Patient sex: M
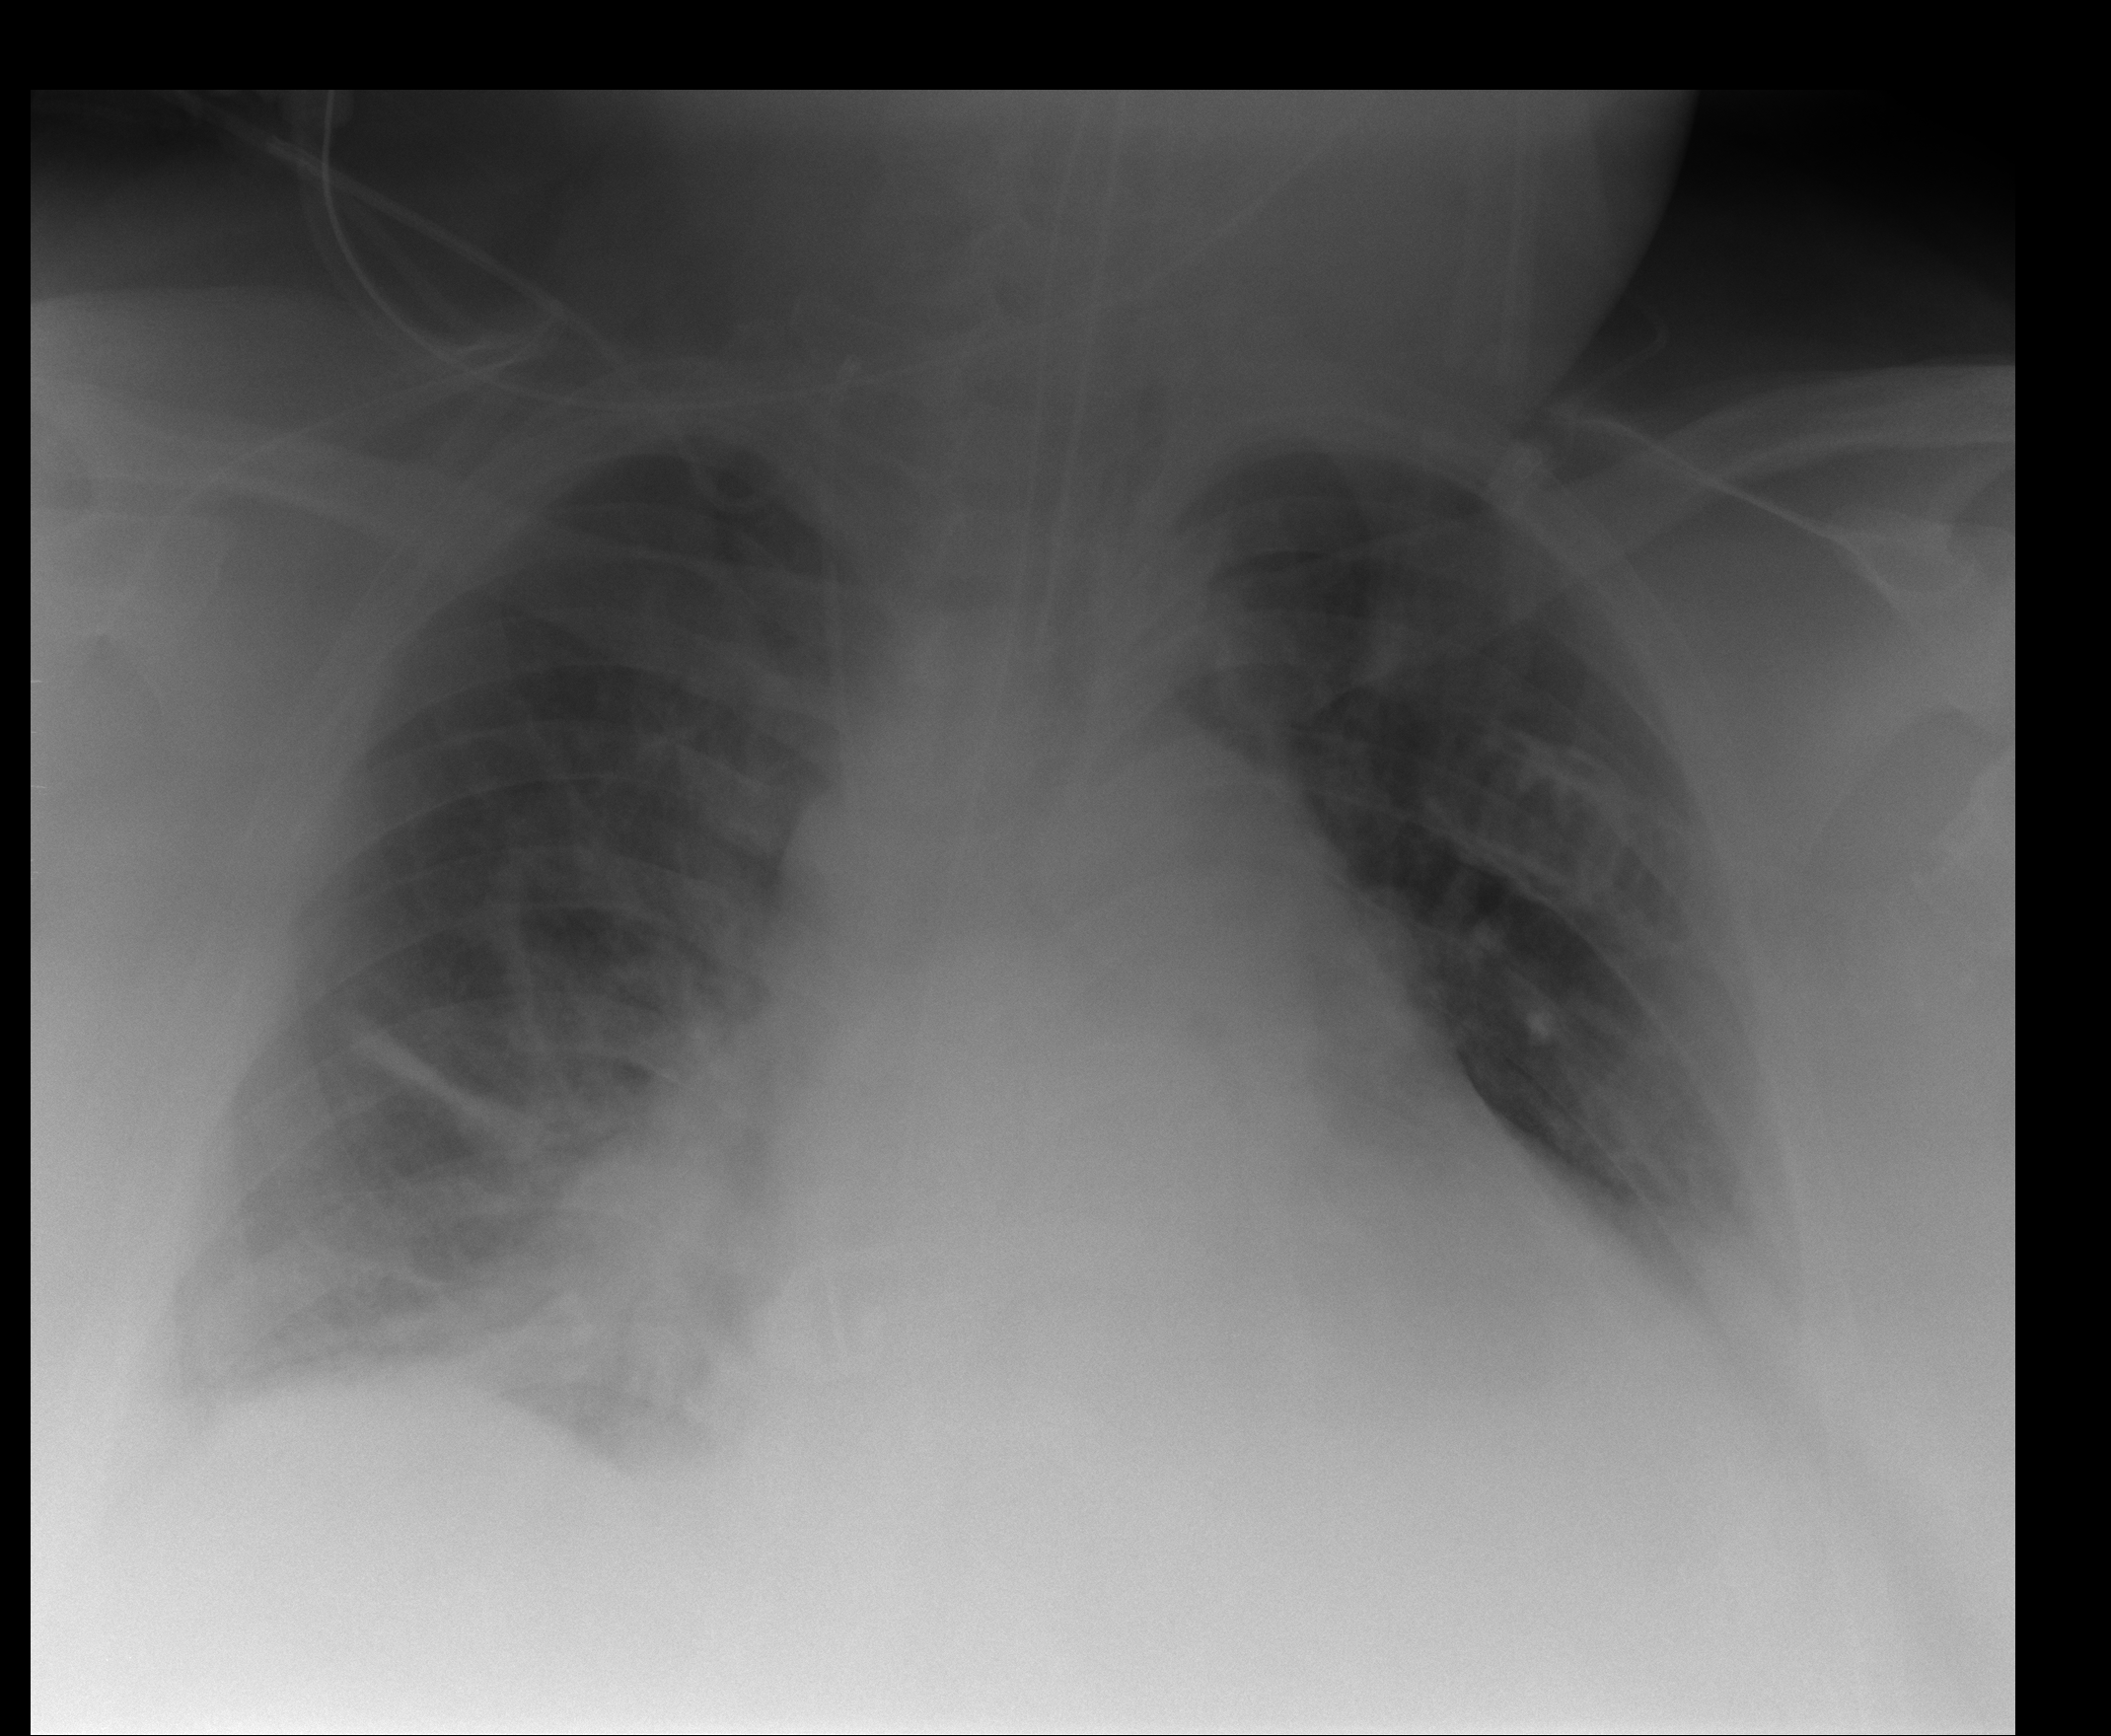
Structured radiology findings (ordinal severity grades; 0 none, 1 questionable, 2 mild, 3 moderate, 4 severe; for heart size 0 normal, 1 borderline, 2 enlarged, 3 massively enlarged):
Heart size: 2
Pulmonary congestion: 1
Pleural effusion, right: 1
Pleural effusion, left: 2
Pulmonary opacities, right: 1
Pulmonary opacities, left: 0
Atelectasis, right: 3
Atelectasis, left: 2